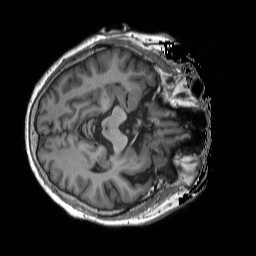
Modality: T1w
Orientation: axial
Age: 74
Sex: female
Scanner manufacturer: siemens
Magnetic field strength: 3 T
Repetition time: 2.5 s
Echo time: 0.00248 s